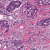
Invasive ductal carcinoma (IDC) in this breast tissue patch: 1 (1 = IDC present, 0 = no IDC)